Question: I have couple of textarea. I am trying to remove tinymce for some textarea except one textarea.
I am using following code snippet to remove tinymce.
'''
window.addEvent('load', function(){
$$('textarea[id^="fields-"],textarea[id^="classified_photo_"]').each(function(item){
tinyMCE.execCommand('mceFocus', false, item.get('id'));
tinyMCE.execCommand("mceRemoveControl", false, item.get('id'));
tinyMCE.triggerSave();
})
});
'''
After using this the code snippet I found that it is removing tinymce but adding some html tag may be from tinymce.
Any help will be greatly appreciable.
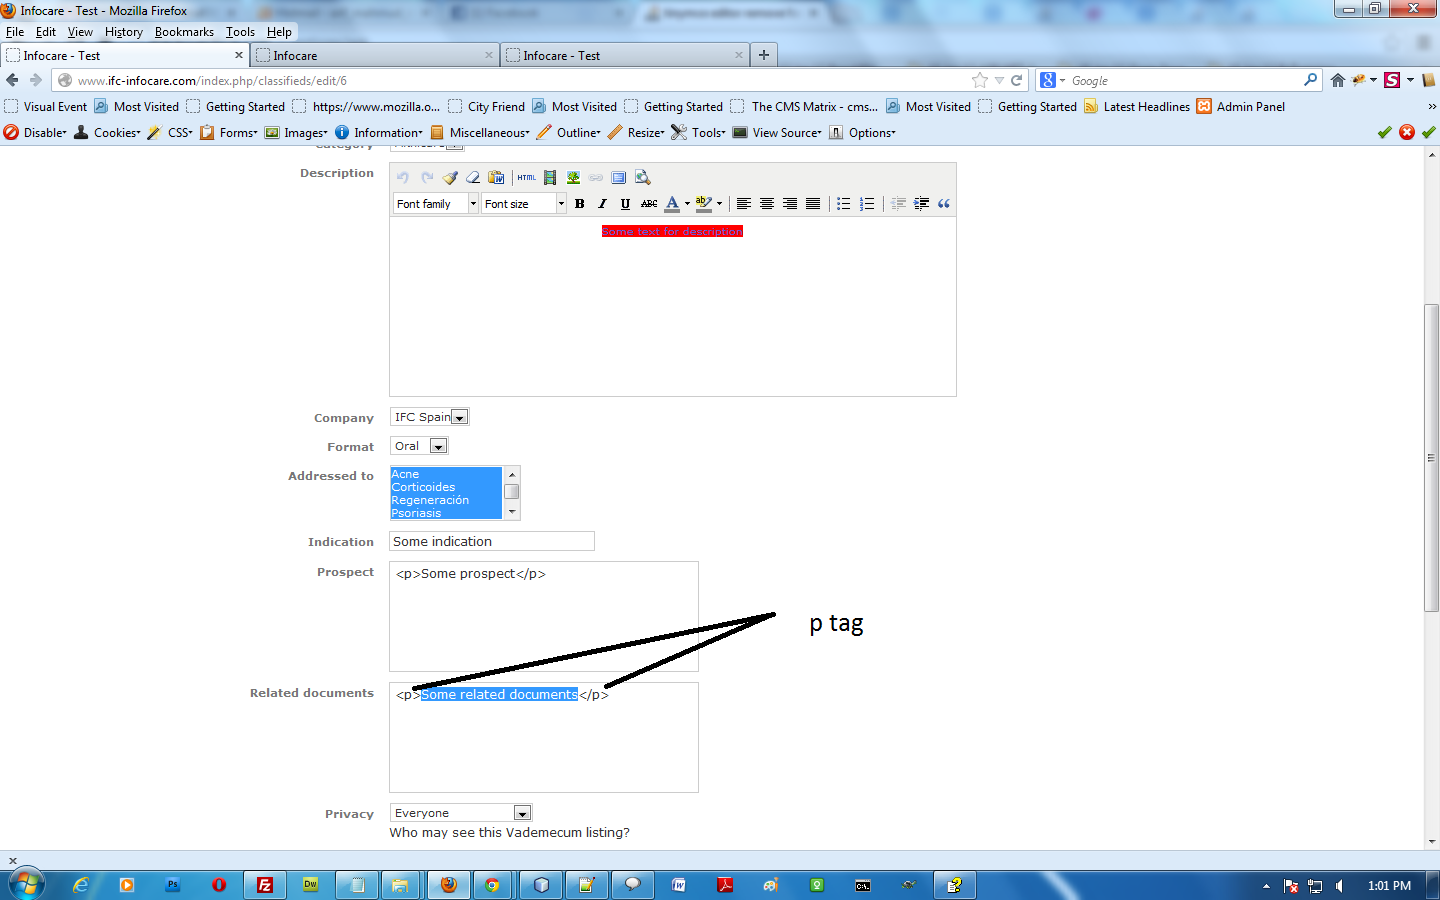
Answer: I was using social engine and I don't wanted to change my core helpers after seeing the code I find the following solution which make some selected textarea as tinymce editor and the remaining textarea remains same,
'''
$form = new Engine_Form();
$form->addElement('Tinymce', 'birthdate', array('editorOptions' => array('theme_advanced_buttons1' => array('undo', 'redo', 'cleanup', 'removeformat', 'pasteword', '|', 'code',
'media', 'image', 'link', 'fullscreen', 'preview'), 'editor_selector' => 'mceEditor')))->setAttrib('class', 'mceEditor');
$form->birthdate->setAttrib('class', 'mceEditor');
'''
Here editorOptions array key sets tinymce configs.